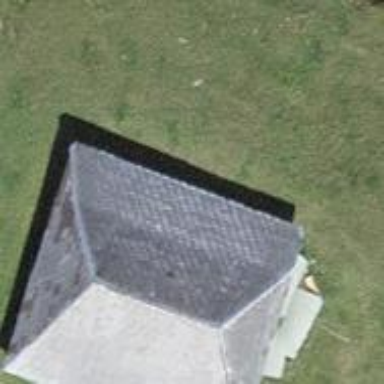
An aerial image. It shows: Rural barn.